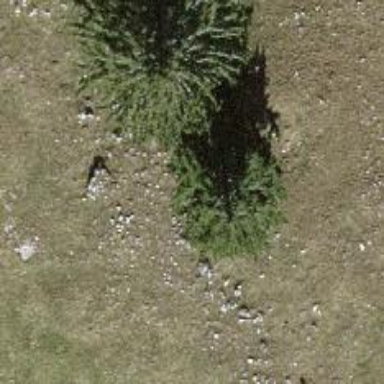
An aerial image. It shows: Single tag "natural: tree."